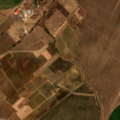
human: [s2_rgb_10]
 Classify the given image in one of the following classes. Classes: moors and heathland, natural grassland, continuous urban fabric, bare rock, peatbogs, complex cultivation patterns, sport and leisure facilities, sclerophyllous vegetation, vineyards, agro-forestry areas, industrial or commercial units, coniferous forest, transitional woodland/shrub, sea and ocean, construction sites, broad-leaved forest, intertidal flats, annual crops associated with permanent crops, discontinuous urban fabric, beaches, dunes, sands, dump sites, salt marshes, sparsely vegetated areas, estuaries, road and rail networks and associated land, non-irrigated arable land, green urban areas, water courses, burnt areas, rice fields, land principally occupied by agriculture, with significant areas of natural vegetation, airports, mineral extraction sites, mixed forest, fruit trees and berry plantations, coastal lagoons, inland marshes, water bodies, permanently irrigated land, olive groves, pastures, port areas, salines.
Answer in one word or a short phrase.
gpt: non-irrigated arable land, permanently irrigated land, vineyards, olive groves